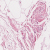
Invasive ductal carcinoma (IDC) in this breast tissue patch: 0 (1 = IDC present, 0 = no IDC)